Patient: sex F, age 70
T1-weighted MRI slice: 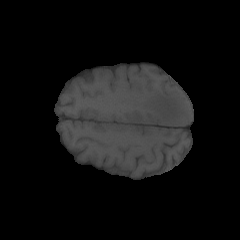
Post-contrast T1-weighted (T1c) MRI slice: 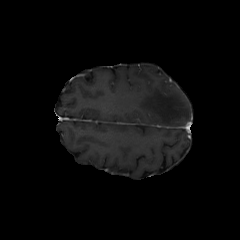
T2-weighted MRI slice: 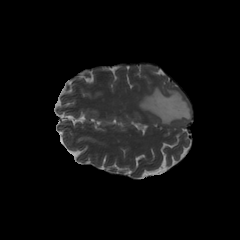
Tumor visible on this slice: yes
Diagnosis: Glioblastoma, IDH-wildtype
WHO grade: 4